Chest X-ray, PA view. Patient: 42 years old, sex M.
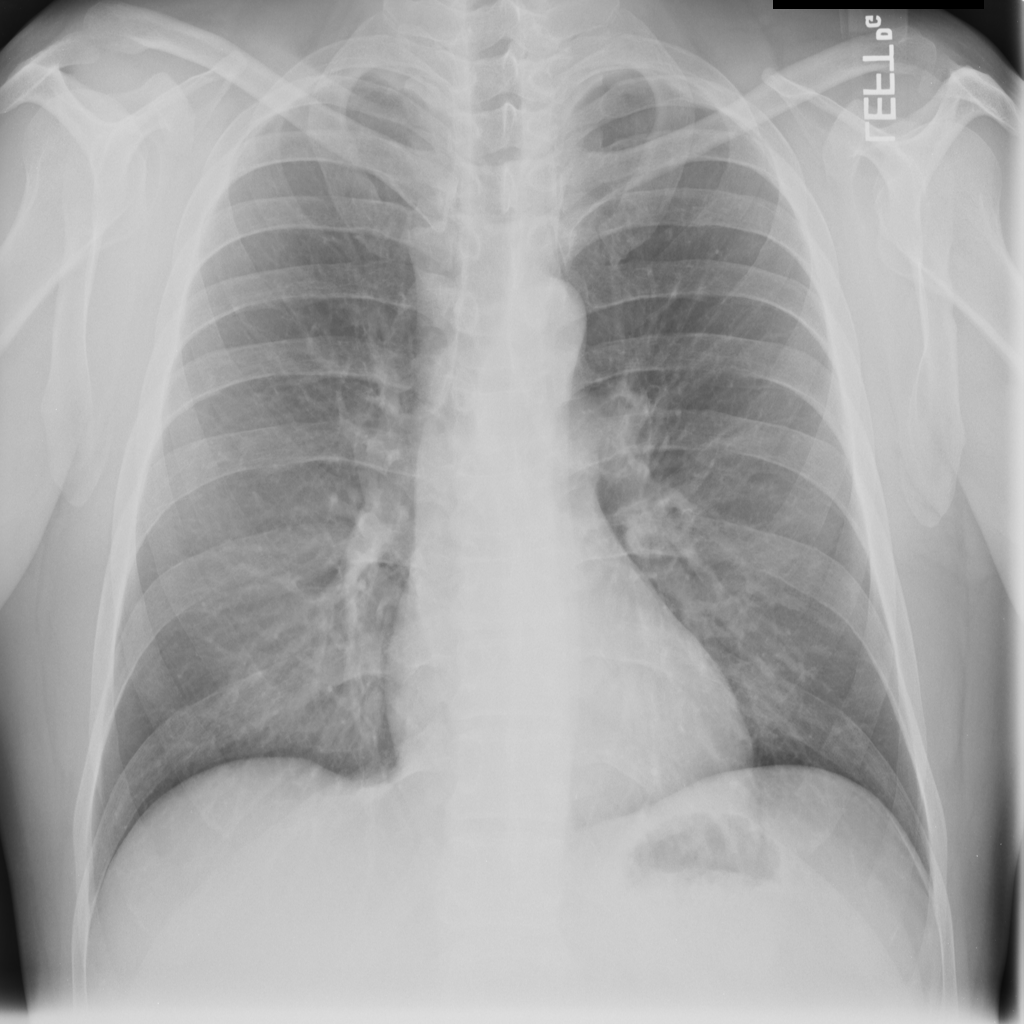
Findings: No Finding